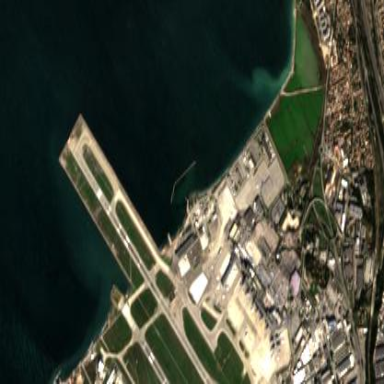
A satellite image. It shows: Apron at the airport.